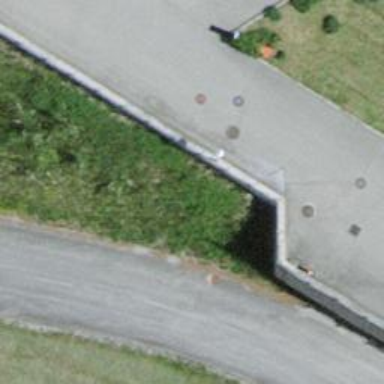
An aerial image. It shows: There is wall barrier along with fence barrier.